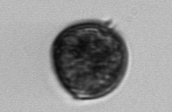
Label: Prorocentrum